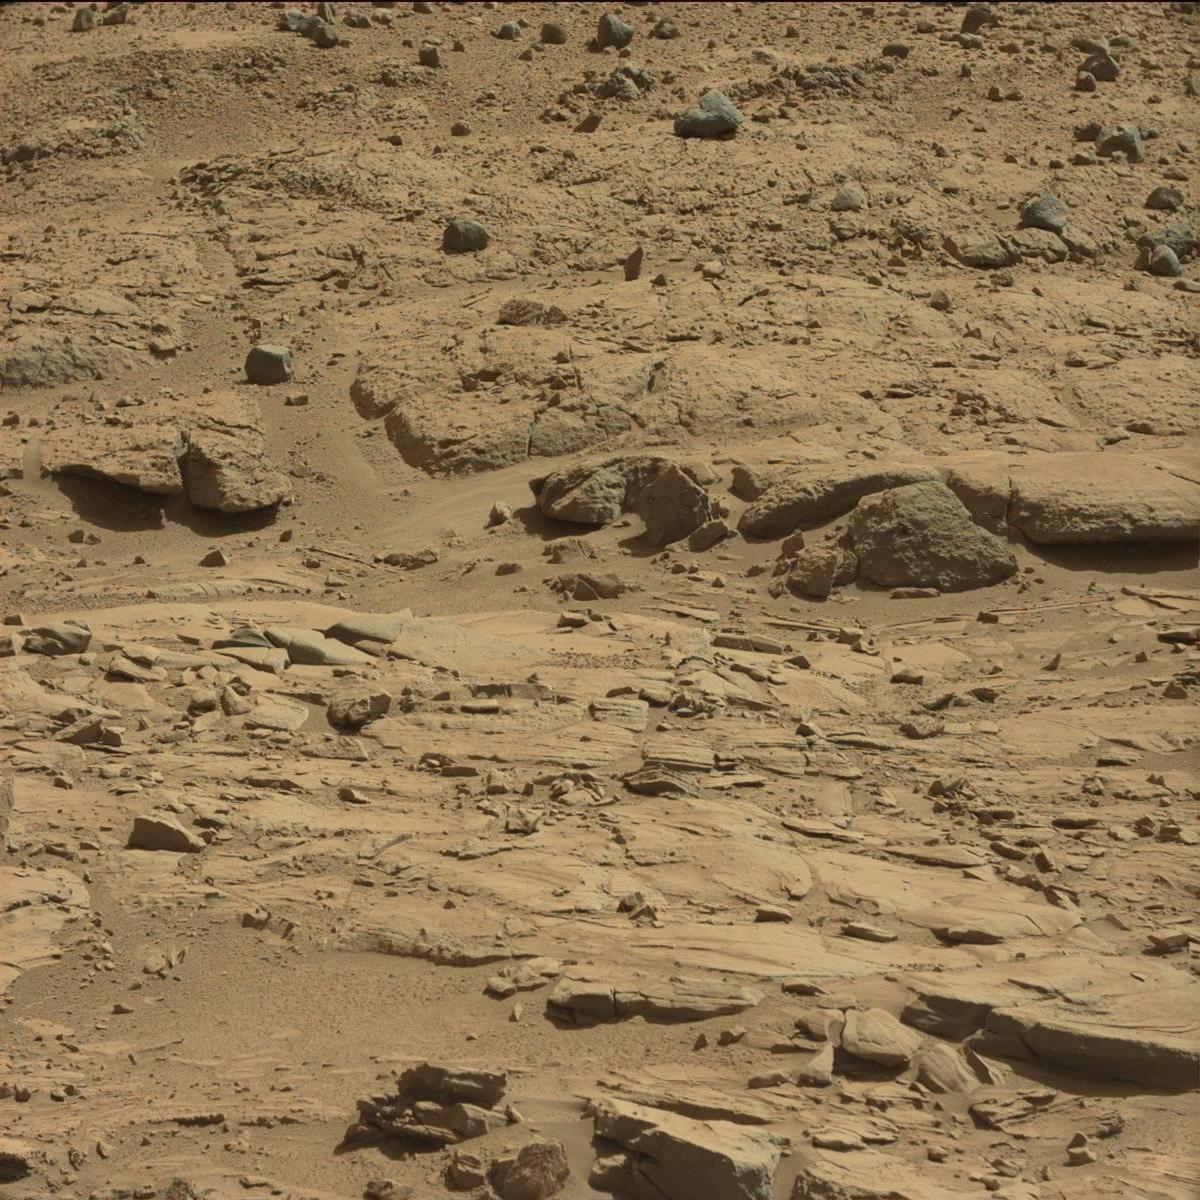
Terrain classes present: Bedrock, Sand / Soil